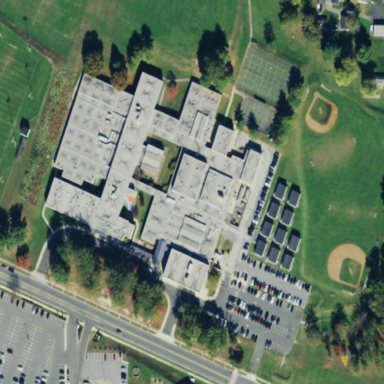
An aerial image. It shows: School facility within area designated for education.